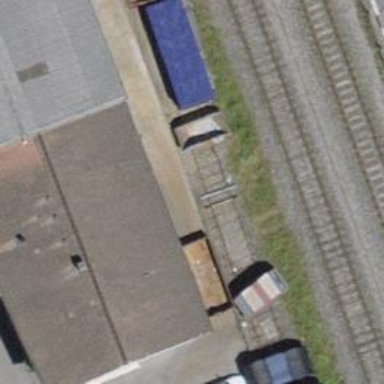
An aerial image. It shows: Disused railway yard with one track.